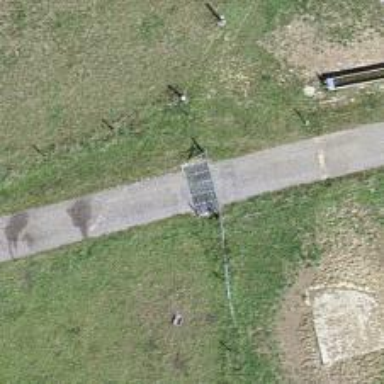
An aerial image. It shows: Cattle grid.